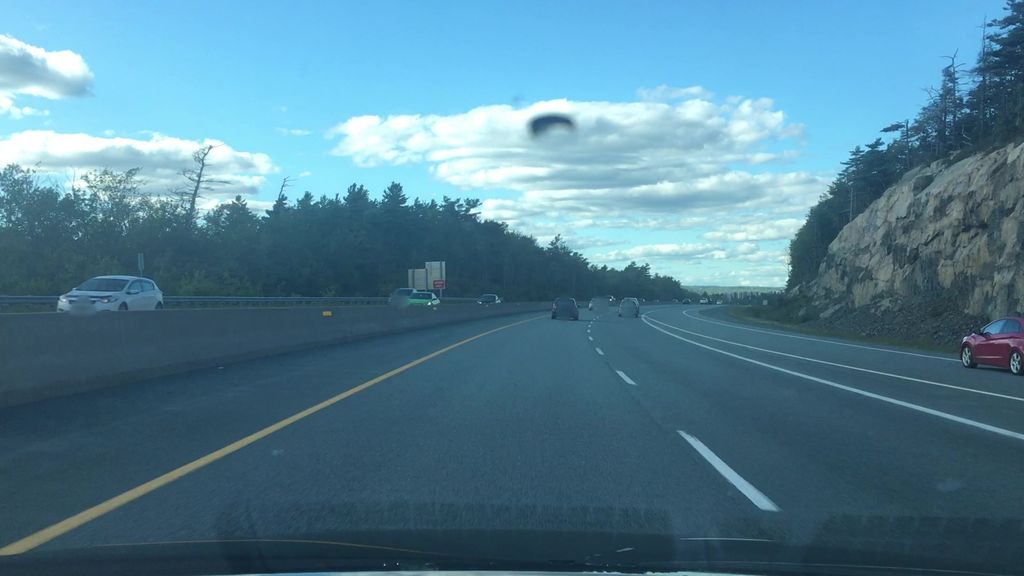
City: halifax